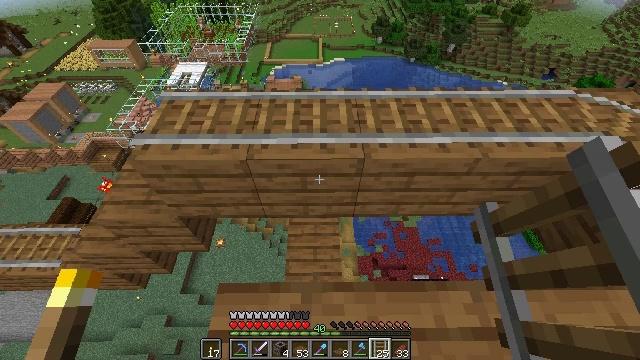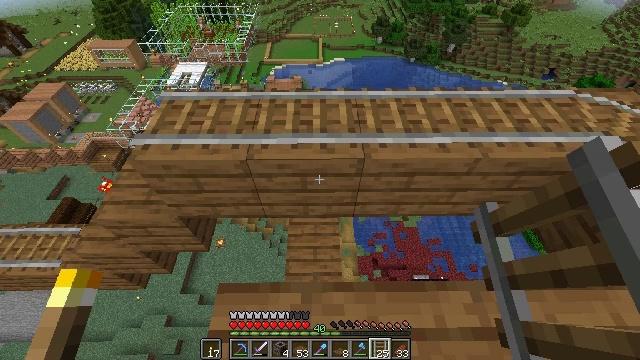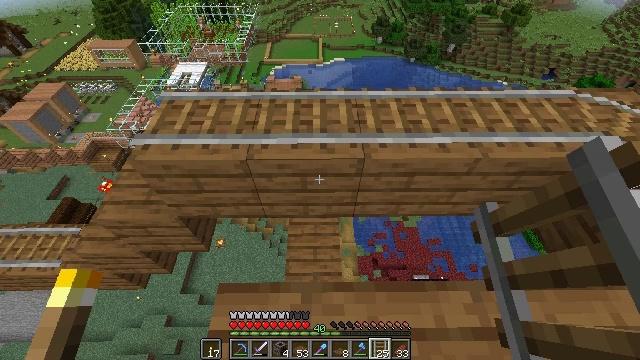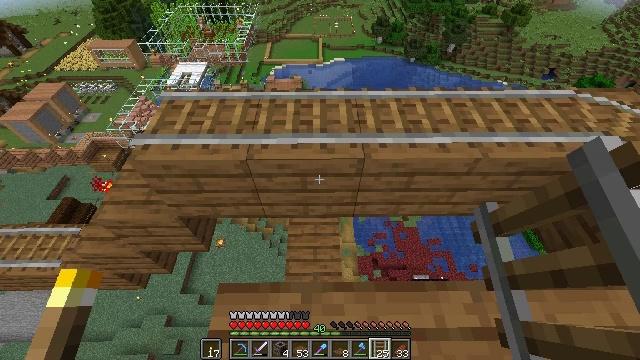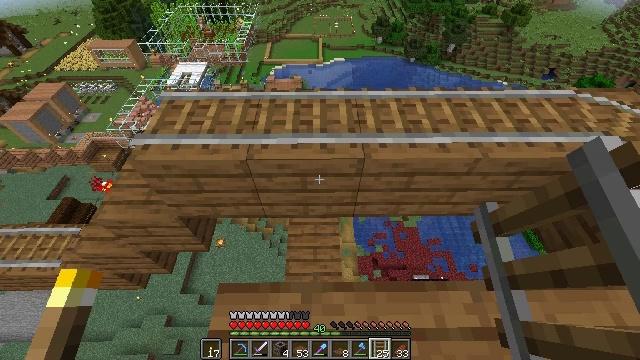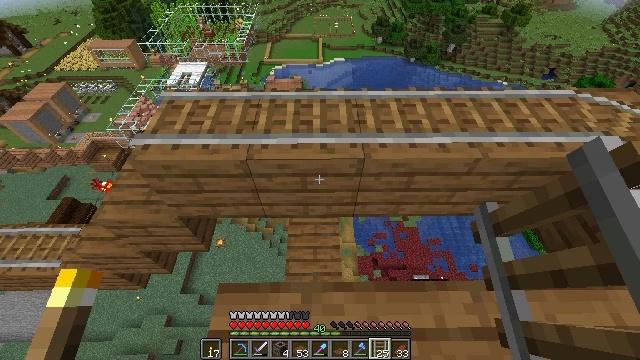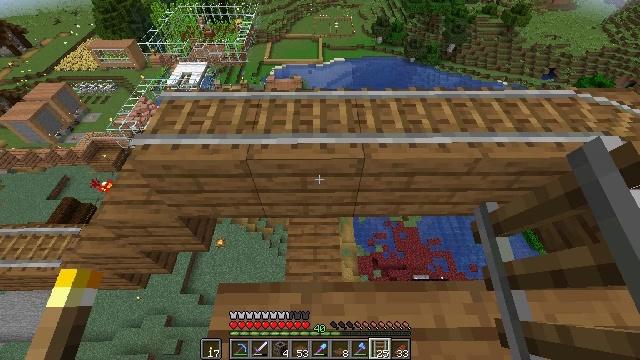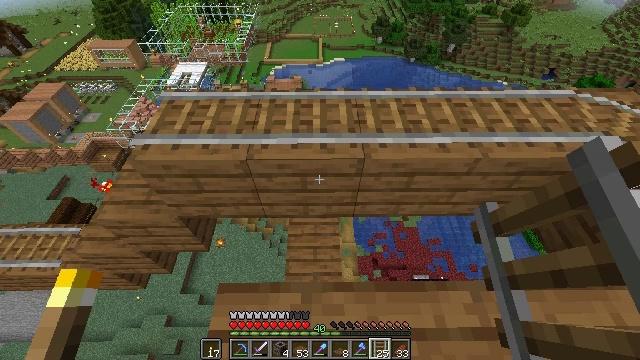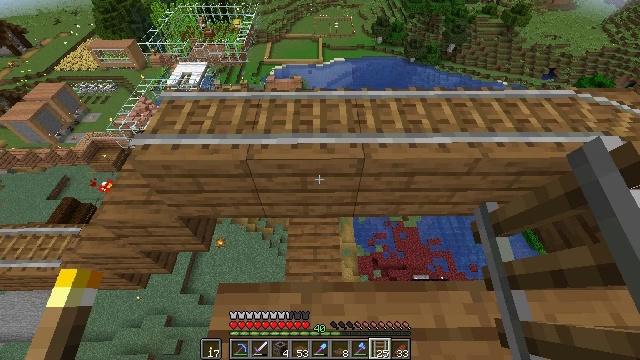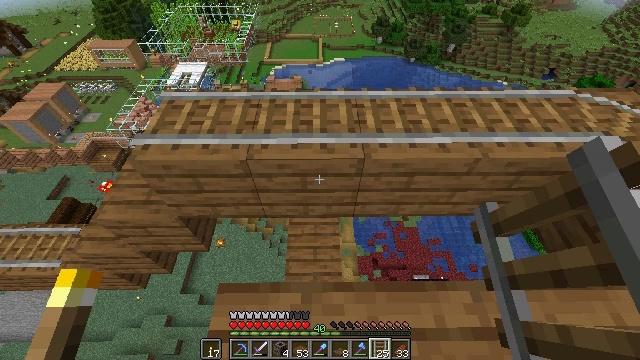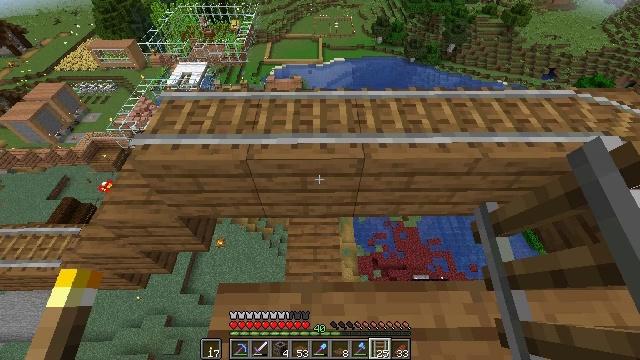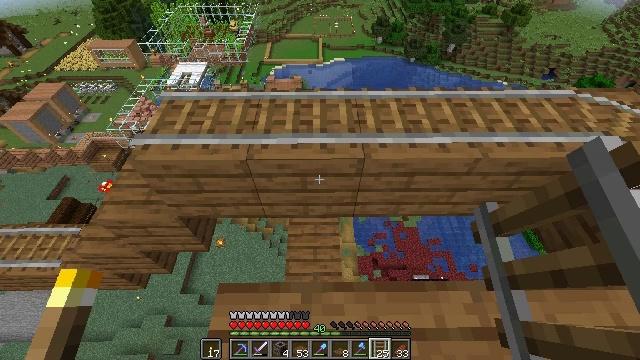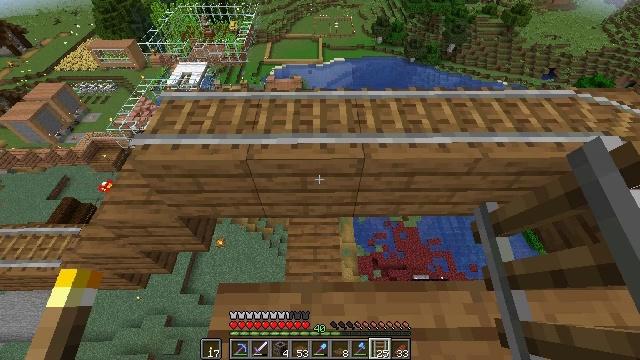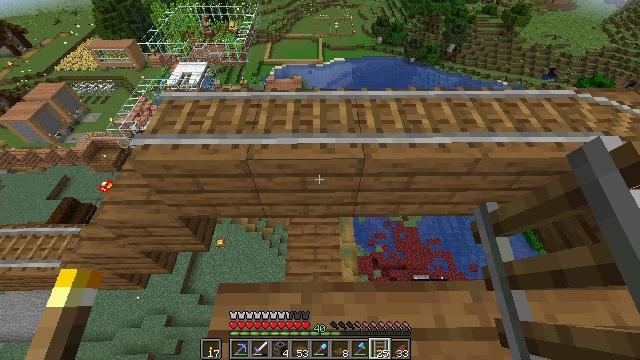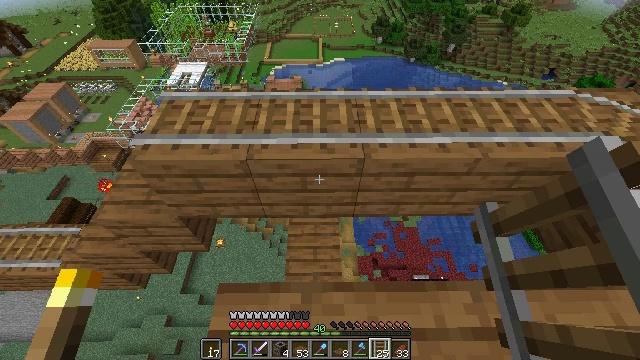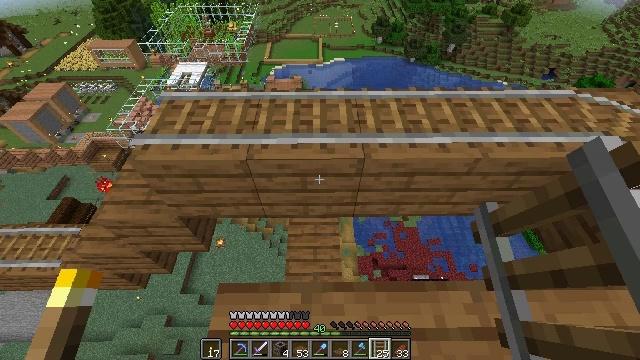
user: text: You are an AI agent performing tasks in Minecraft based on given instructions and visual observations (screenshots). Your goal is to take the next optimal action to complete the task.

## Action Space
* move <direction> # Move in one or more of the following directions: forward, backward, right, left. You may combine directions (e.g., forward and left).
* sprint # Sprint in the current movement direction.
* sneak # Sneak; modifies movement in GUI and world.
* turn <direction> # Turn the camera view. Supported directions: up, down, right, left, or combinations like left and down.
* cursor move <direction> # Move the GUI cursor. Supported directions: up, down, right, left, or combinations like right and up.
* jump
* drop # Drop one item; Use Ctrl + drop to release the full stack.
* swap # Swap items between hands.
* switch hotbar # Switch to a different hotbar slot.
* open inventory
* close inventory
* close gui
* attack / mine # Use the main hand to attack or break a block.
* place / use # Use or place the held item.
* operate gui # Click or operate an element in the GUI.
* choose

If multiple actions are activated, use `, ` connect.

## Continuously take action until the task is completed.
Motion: motion action
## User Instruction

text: Get rabbit stew by using the crafting table.
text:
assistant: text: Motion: no_op
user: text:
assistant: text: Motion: no_op
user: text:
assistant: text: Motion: no_op
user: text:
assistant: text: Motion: no_op
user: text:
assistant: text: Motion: no_op
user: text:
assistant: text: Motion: no_op
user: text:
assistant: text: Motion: no_op
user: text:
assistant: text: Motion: no_op
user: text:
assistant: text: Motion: no_op
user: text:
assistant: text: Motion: no_op
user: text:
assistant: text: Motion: no_op
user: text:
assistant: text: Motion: no_op
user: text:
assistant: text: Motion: no_op
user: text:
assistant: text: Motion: no_op
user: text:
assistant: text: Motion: no_op
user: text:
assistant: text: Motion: no_op
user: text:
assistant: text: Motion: no_op
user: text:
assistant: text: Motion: no_op
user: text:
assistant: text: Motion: no_op
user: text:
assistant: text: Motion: no_op
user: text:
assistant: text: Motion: no_op
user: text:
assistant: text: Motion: no_op
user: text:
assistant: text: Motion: no_op
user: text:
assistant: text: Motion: no_op
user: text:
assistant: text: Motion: no_op
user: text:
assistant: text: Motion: no_op
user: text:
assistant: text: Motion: no_op
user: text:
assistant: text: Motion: no_op
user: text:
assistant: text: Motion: no_op
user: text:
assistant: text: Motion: no_op